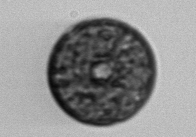
Label: Coscinodiscus